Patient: sex M, age 44
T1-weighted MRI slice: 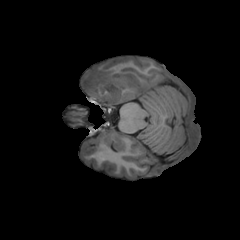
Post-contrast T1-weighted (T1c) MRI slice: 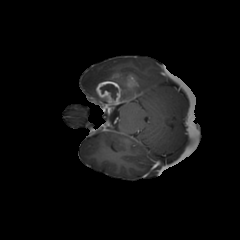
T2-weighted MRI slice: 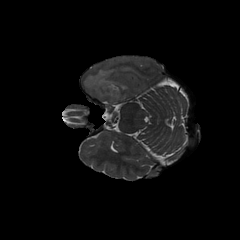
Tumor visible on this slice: yes
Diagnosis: Glioblastoma, IDH-wildtype
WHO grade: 4